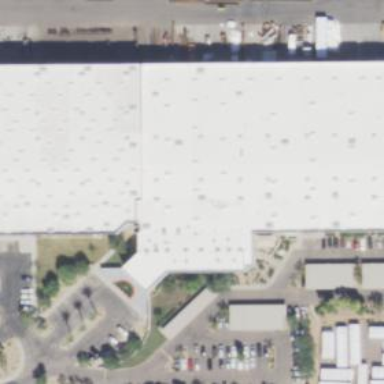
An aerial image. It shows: Warehouse building.